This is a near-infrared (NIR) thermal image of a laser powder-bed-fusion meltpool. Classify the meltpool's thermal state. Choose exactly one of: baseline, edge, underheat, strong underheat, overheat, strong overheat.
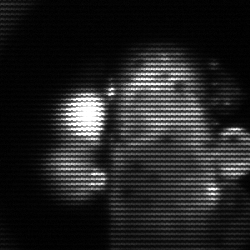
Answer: strong underheat